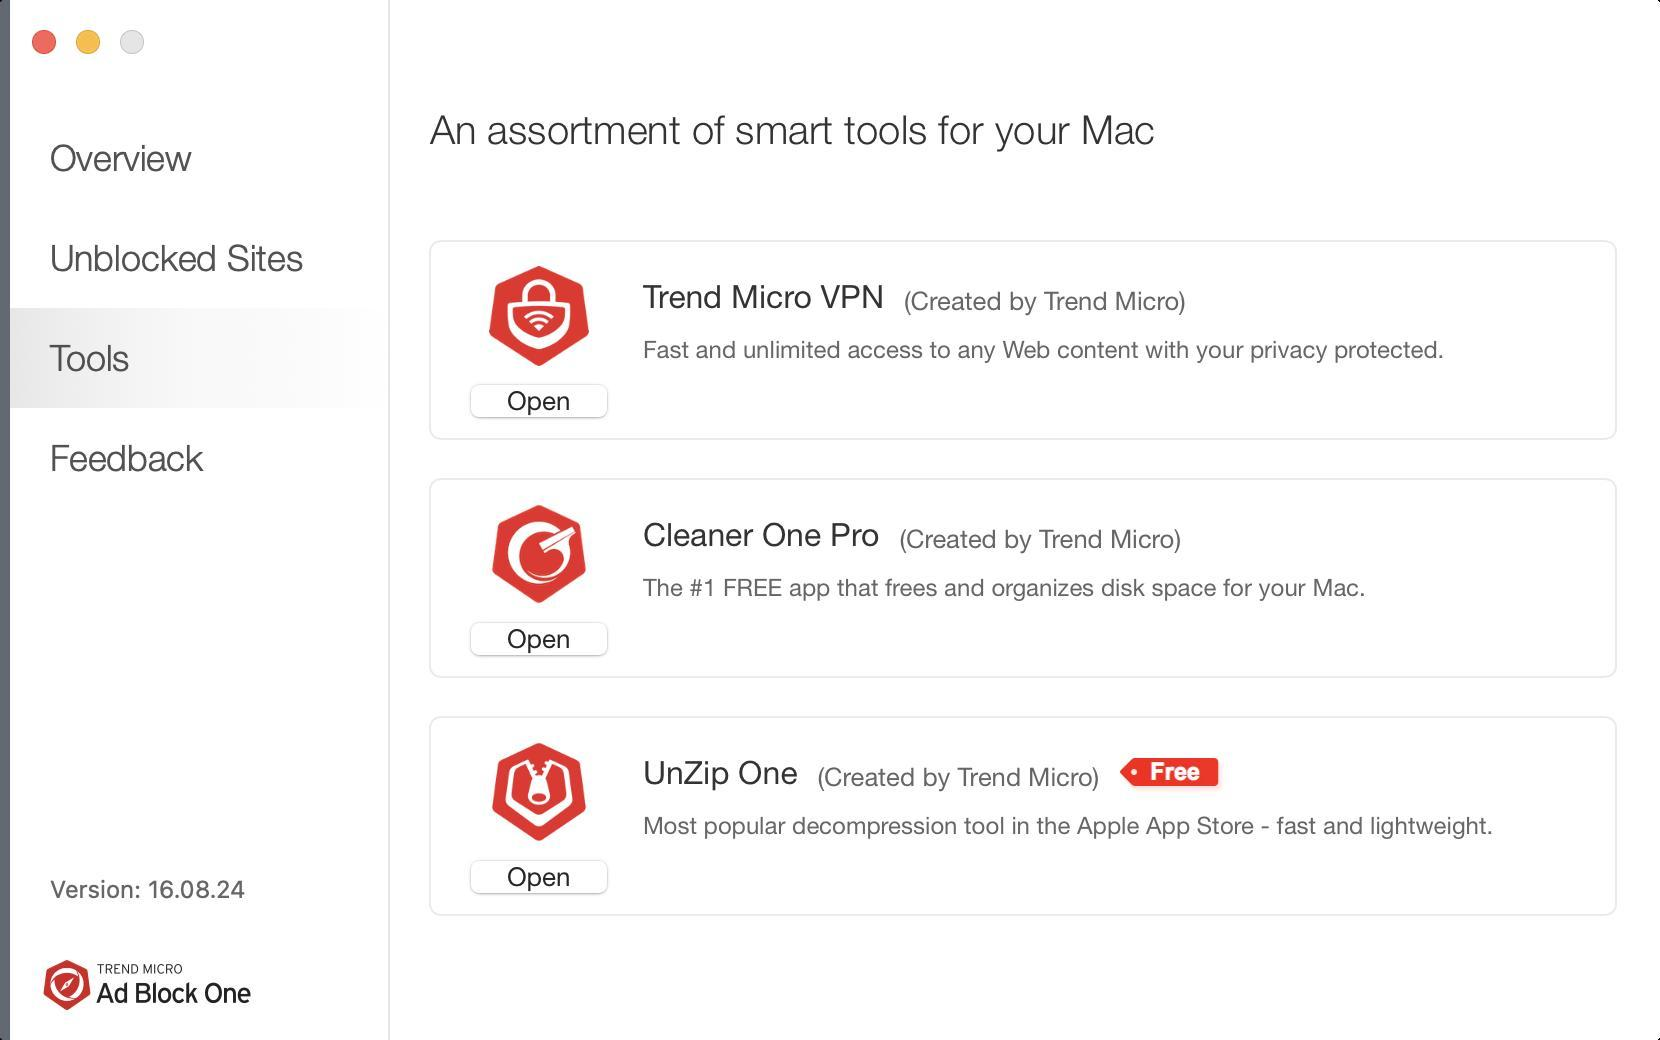
Accessibility tree:
{"name": "", "role": "AXWindow", "description": null, "role_description": "standard window", "value": null, "position": "449.00;317.00", "size": "830;520", "children": [{"name": null, "role": "AXGroup", "description": null, "role_description": "group", "value": null, "position": "0.00;0.00", "size": "5;520", "children": []}, {"name": null, "role": "AXButton", "description": null, "role_description": "close button", "value": null, "position": "15.00;13.00", "size": "14;16", "children": []}, {"name": null, "role": "AXButton", "description": null, "role_description": "minimize button", "value": null, "position": "37.00;13.00", "size": "14;16", "children": []}, {"name": null, "role": "AXButton", "description": null, "role_description": "zoom button", "value": null, "position": "59.00;13.00", "size": "14;16", "children": [{"name": null, "role": "AXGroup", "description": null, "role_description": "group", "value": null, "position": "59.00;13.00", "size": "14;16", "children": [{"name": null, "role": "AXGroup", "description": null, "role_description": "group", "value": null, "position": "59.00;13.00", "size": "14;16", "children": []}]}]}, {"name": null, "role": "AXStaticText", "description": null, "role_description": "text", "value": "Overview", "position": "23.00;68.50", "size": "76;21", "children": []}, {"name": "", "role": "AXButton", "description": null, "role_description": "button", "value": null, "position": "5.00;54.00", "size": "190;50", "children": []}, {"name": null, "role": "AXStaticText", "description": null, "role_description": "text", "value": "Unblocked Sites", "position": "23.00;118.50", "size": "131;21", "children": []}, {"name": "", "role": "AXButton", "description": null, "role_description": "button", "value": null, "position": "5.00;104.00", "size": "190;50", "children": []}, {"name": null, "role": "AXStaticText", "description": null, "role_description": "text", "value": "Tools", "position": "23.00;168.50", "size": "44;21", "children": []}, {"name": "", "role": "AXButton", "description": null, "role_description": "button", "value": null, "position": "5.00;154.00", "size": "190;50", "children": []}, {"name": null, "role": "AXStaticText", "description": null, "role_description": "text", "value": "Feedback", "position": "23.00;218.50", "size": "81;21", "children": []}, {"name": "", "role": "AXButton", "description": null, "role_description": "button", "value": null, "position": "5.00;204.00", "size": "190;50", "children": []}, {"name": null, "role": "AXImage", "description": "image", "role_description": "image", "value": null, "position": "21.00;480.00", "size": "107;25", "children": []}, {"name": null, "role": "AXStaticText", "description": null, "role_description": "text", "value": "Version: 16.08.24", "position": "23.00;437.00", "size": "102;15", "children": []}, {"name": null, "role": "AXGroup", "description": null, "role_description": "group", "value": null, "position": "195.00;0.00", "size": "635;520", "children": [{"name": null, "role": "AXGroup", "description": null, "role_description": "group", "value": null, "position": "195.00;0.00", "size": "635;520", "children": [{"name": "", "role": "AXScrollArea", "description": "", "role_description": "scroll area", "value": "", "position": "195.00;0.00", "size": "635;520", "children": [{"name": "", "role": "AXWebArea", "description": "Toolbox", "role_description": "HTML content", "value": "", "position": "195.00;0.00", "size": "780;520", "children": [{"name": "", "role": "AXGroup", "description": "", "role_description": "group", "value": "", "position": "195.00;50.00", "size": "780;70", "children": [{"name": "", "role": "AXStaticText", "description": "", "role_description": "text", "value": "An assortment of smart tools for your Mac", "position": "215.00;53.00", "size": "363;23", "children": []}]}, {"name": "", "role": "AXGroup", "description": "", "role_description": "group", "value": "", "position": "214.00;120.00", "size": "595;100", "children": [{"name": "Open", "role": "AXButton", "description": "", "role_description": "button", "value": "", "position": "229.00;187.00", "size": "81;27", "children": []}, {"name": "", "role": "AXGroup", "description": "", "role_description": "group", "value": "", "position": "321.00;136.00", "size": "121;21", "children": [{"name": "", "role": "AXStaticText", "description": "", "role_description": "text", "value": "Trend Micro VPN", "position": "321.00;139.00", "size": "122;18", "children": []}]}, {"name": "", "role": "AXGroup", "description": "", "role_description": "group", "value": "", "position": "452.00;141.00", "size": "142;19", "children": [{"name": "", "role": "AXStaticText", "description": "", "role_description": "text", "value": "(Created by Trend Micro)", "position": "452.00;143.00", "size": "141;15", "children": []}]}, {"name": "", "role": "AXGroup", "description": "", "role_description": "group", "value": "", "position": "321.00;166.00", "size": "402;18", "children": [{"name": "", "role": "AXStaticText", "description": "", "role_description": "text", "value": "Fast and unlimited access to any Web content with your privacy protected.", "position": "321.00;168.00", "size": "402;14", "children": []}]}]}, {"name": "", "role": "AXGroup", "description": "", "role_description": "group", "value": "", "position": "214.00;239.00", "size": "595;100", "children": [{"name": "Open", "role": "AXButton", "description": "", "role_description": "button", "value": "", "position": "229.00;306.00", "size": "81;27", "children": []}, {"name": "", "role": "AXGroup", "description": "", "role_description": "group", "value": "", "position": "321.00;255.00", "size": "119;21", "children": [{"name": "", "role": "AXStaticText", "description": "", "role_description": "text", "value": "Cleaner One Pro", "position": "321.00;258.00", "size": "119;18", "children": []}]}, {"name": "", "role": "AXGroup", "description": "", "role_description": "group", "value": "", "position": "449.00;260.00", "size": "142;19", "children": [{"name": "", "role": "AXStaticText", "description": "", "role_description": "text", "value": "(Created by Trend Micro)", "position": "449.00;262.00", "size": "142;15", "children": []}]}, {"name": "", "role": "AXGroup", "description": "", "role_description": "group", "value": "", "position": "321.00;285.00", "size": "362;18", "children": [{"name": "", "role": "AXStaticText", "description": "", "role_description": "text", "value": "The #1 FREE app that frees and organizes disk space for your Mac.", "position": "321.00;287.00", "size": "362;14", "children": []}]}]}, {"name": "", "role": "AXGroup", "description": "", "role_description": "group", "value": "", "position": "214.00;358.00", "size": "595;100", "children": [{"name": "Open", "role": "AXButton", "description": "", "role_description": "button", "value": "", "position": "229.00;425.00", "size": "81;27", "children": []}, {"name": "", "role": "AXGroup", "description": "", "role_description": "group", "value": "", "position": "321.00;374.00", "size": "78;21", "children": [{"name": "", "role": "AXStaticText", "description": "", "role_description": "text", "value": "UnZip One", "position": "321.00;377.00", "size": "78;18", "children": []}]}, {"name": "", "role": "AXGroup", "description": "", "role_description": "group", "value": "", "position": "408.00;379.00", "size": "142;19", "children": [{"name": "", "role": "AXStaticText", "description": "", "role_description": "text", "value": "(Created by Trend Micro)", "position": "408.00;381.00", "size": "142;15", "children": []}]}, {"name": "", "role": "AXGroup", "description": "", "role_description": "group", "value": "", "position": "321.00;404.00", "size": "426;18", "children": [{"name": "", "role": "AXStaticText", "description": "", "role_description": "text", "value": "Most popular decompression tool in the Apple App Store - fast and lightweight.", "position": "321.00;406.00", "size": "426;14", "children": []}]}]}]}]}]}]}]}